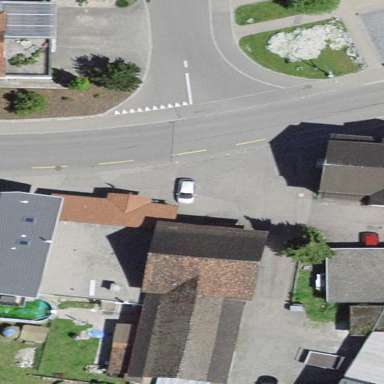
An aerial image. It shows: Simple and straightforward house.